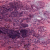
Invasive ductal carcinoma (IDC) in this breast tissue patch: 0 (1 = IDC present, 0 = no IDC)